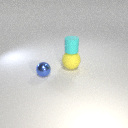
small cyan rubber cylinder above large yellow rubber sphere